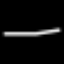
Label: line